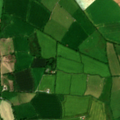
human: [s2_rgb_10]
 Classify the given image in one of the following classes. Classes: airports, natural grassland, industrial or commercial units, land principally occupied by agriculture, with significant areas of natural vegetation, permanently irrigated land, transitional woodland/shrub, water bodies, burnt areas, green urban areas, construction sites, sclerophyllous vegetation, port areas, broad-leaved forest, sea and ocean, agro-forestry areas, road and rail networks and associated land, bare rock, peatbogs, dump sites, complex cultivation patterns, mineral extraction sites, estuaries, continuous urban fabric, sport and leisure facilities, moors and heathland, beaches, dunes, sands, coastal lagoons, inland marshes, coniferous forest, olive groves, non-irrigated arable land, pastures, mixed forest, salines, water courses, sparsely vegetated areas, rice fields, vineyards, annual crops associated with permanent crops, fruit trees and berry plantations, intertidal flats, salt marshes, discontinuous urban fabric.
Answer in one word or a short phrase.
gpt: non-irrigated arable land, pastures, complex cultivation patterns